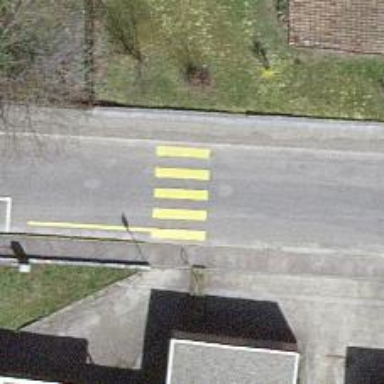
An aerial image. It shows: Zebra crossing on the road.